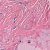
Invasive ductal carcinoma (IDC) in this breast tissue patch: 1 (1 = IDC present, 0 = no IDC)